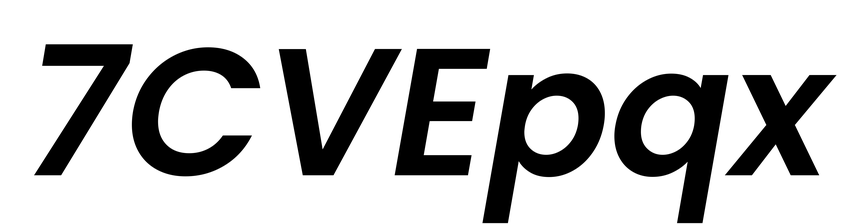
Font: Poppins-SemiBoldItalic